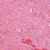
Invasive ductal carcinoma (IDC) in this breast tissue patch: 0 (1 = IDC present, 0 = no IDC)